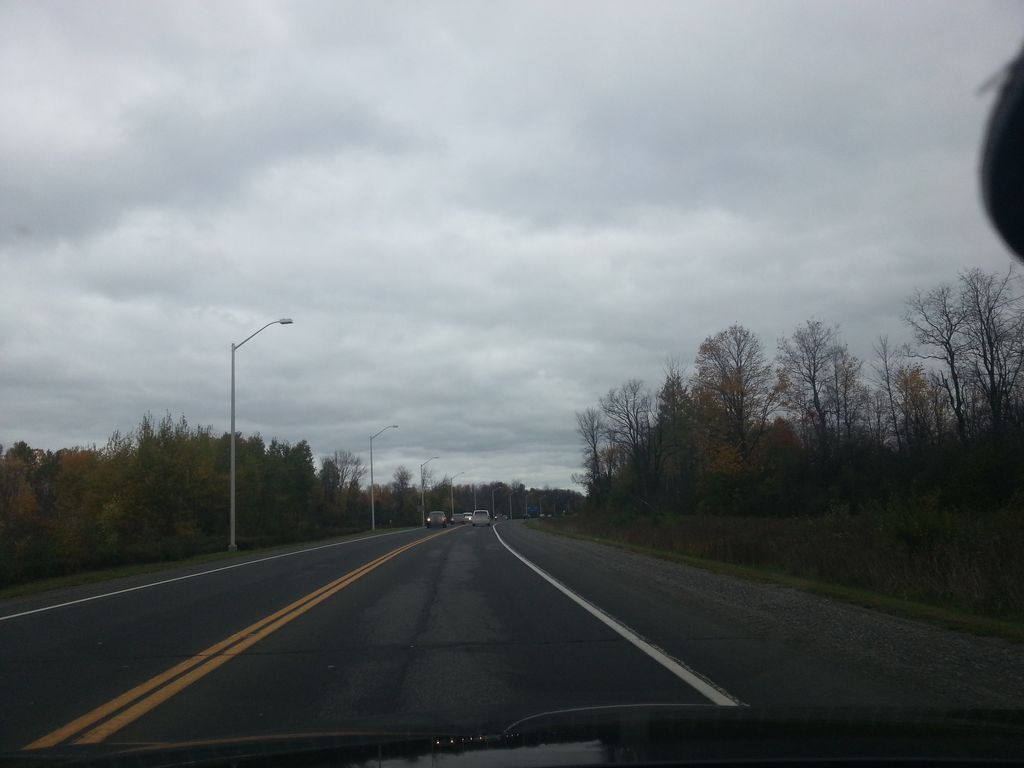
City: ottawa-gatineau